Field crop: maize
Growth stage: 2
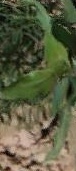
Species: maize